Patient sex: M
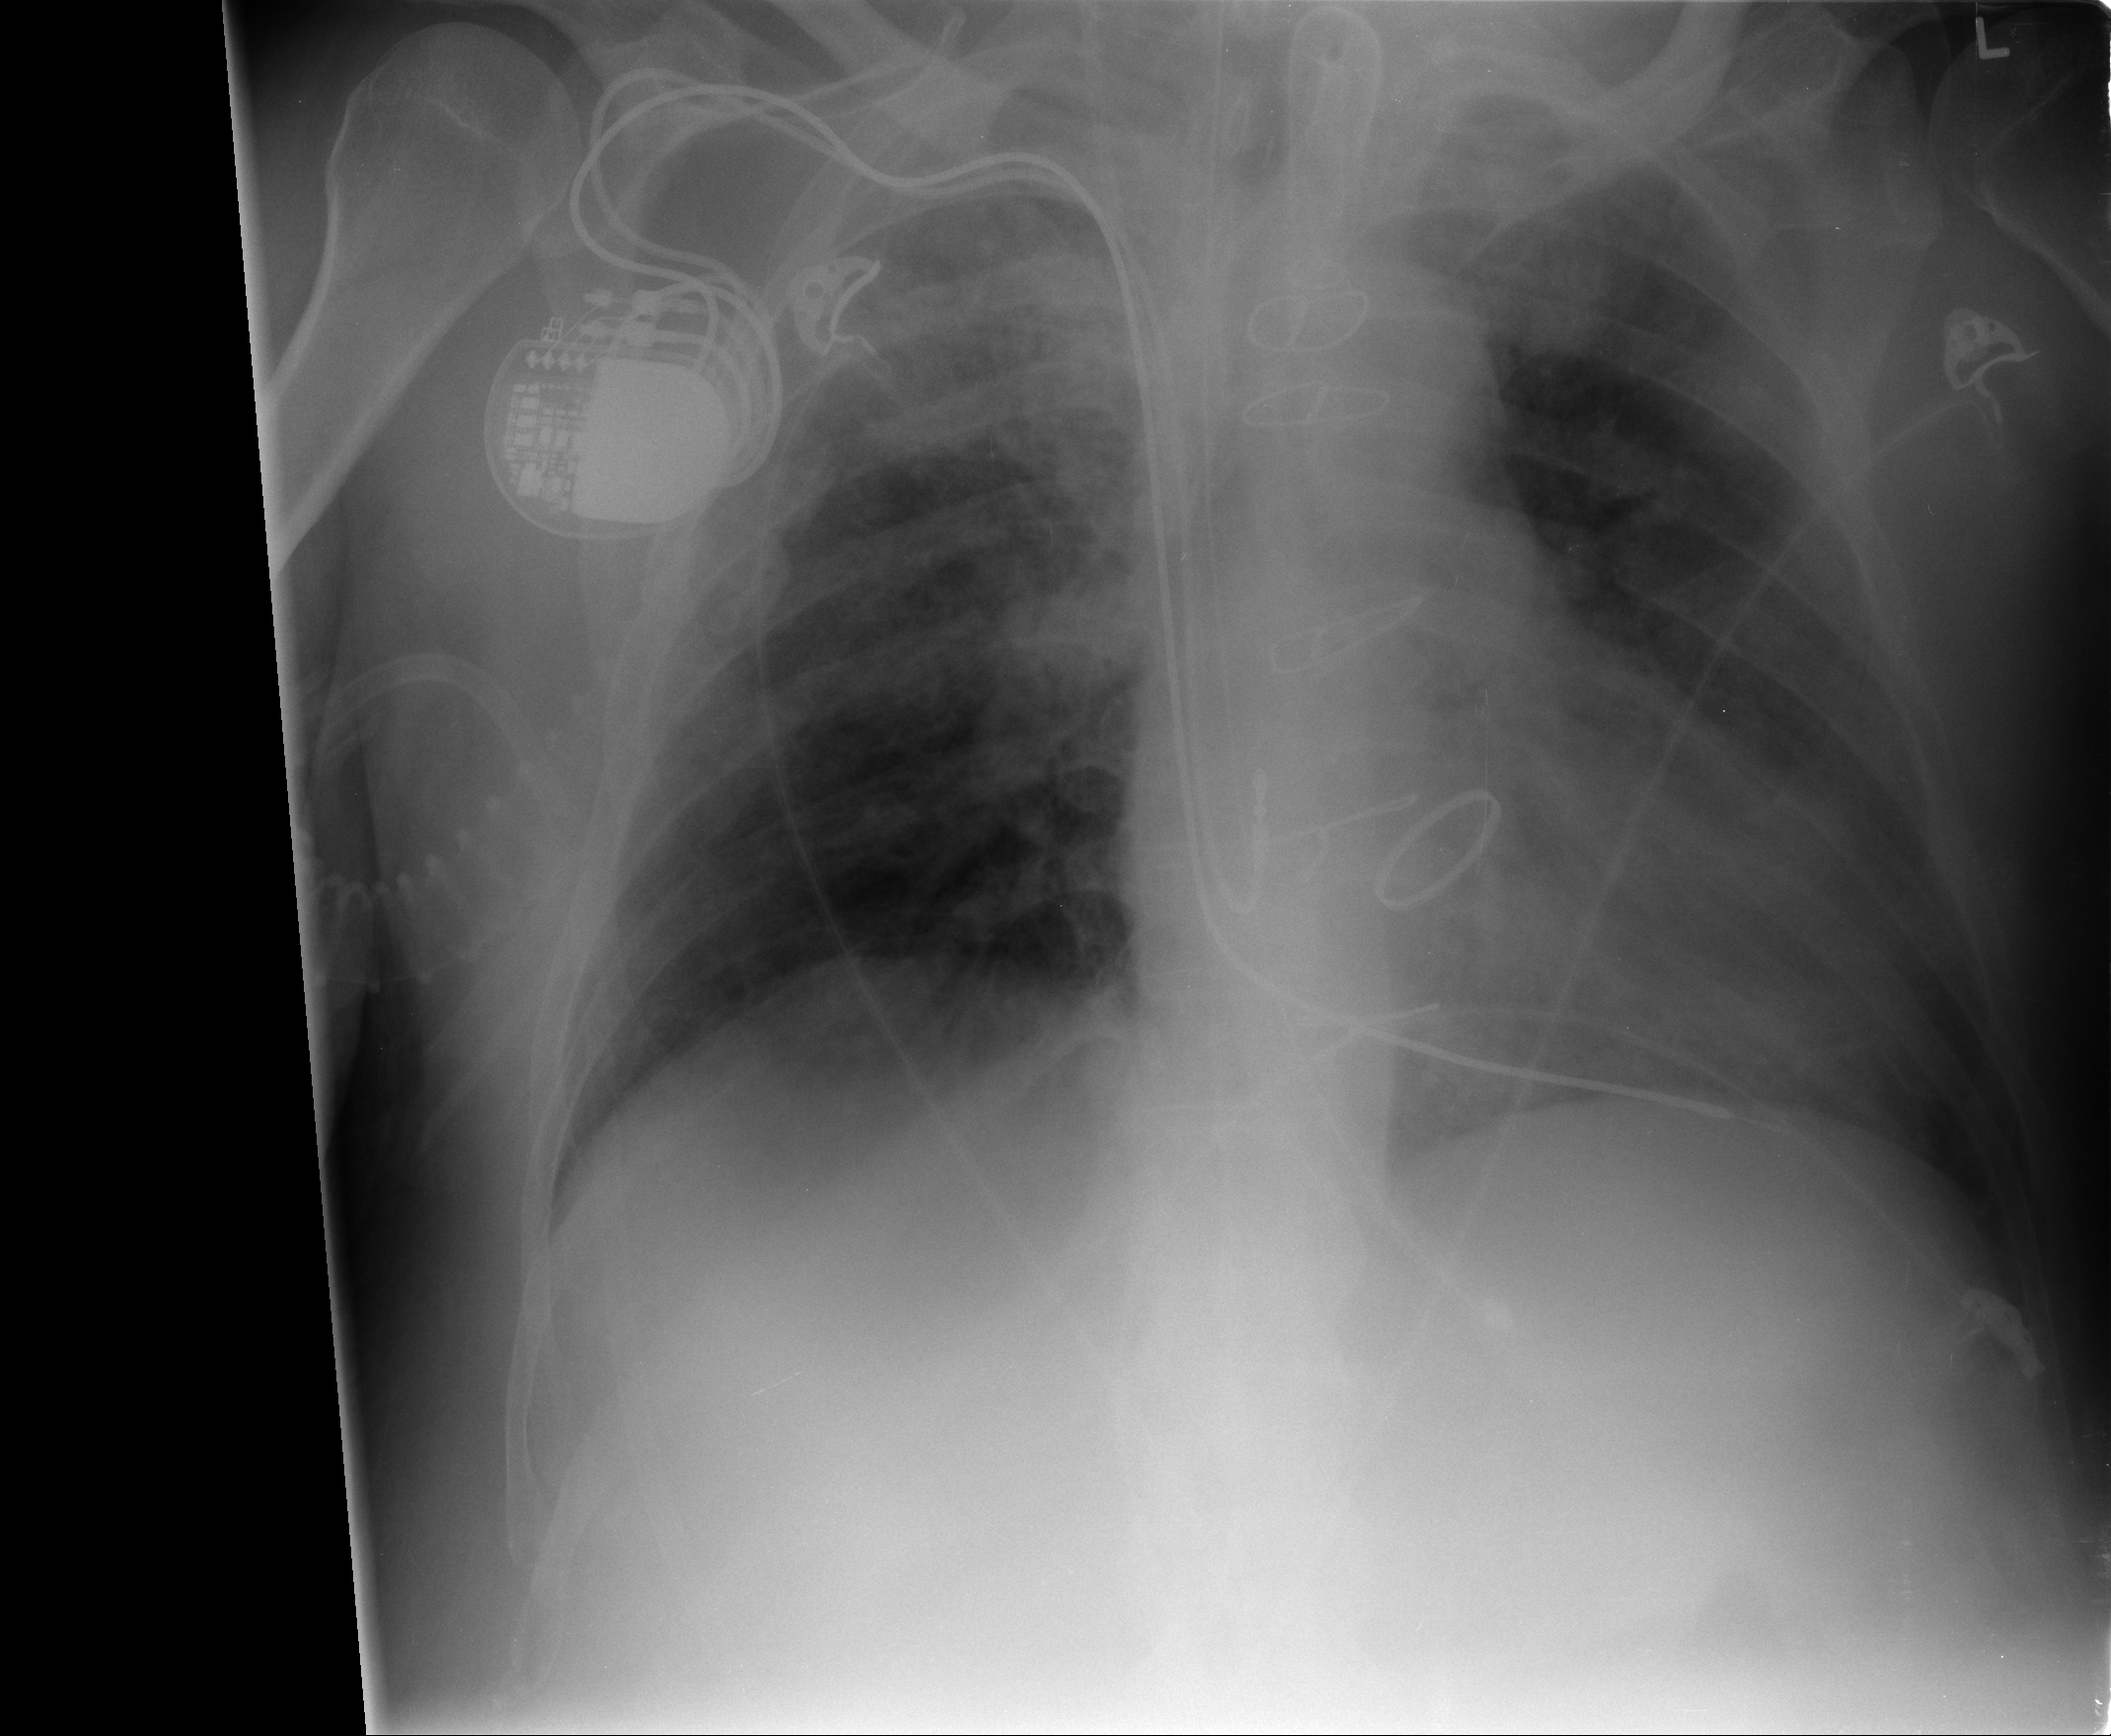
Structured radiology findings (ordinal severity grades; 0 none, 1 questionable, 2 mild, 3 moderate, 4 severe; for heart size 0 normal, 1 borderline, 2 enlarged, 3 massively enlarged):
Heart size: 2
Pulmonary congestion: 3
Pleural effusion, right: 0
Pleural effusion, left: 0
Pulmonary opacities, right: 3
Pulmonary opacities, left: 3
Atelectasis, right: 2
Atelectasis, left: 2